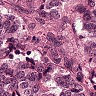
Metastatic tissue present: yes